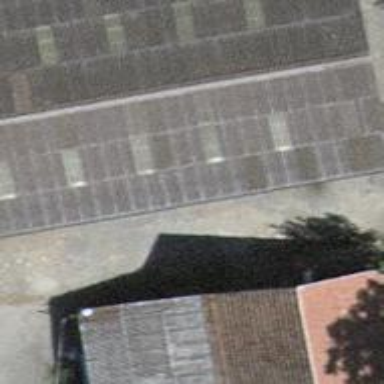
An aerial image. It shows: Garage building.